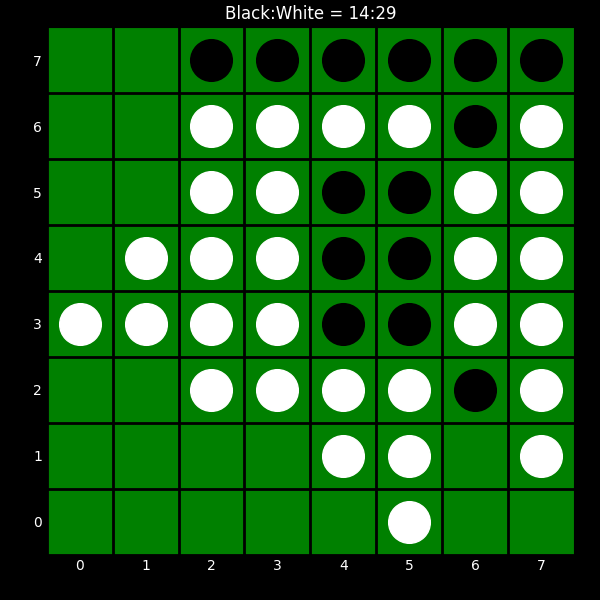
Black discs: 14
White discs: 29